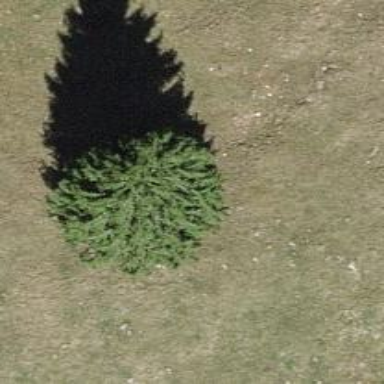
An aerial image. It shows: Evergreen needle-leaved tree in agricultural setting.